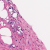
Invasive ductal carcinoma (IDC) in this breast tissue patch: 0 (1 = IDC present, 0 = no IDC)